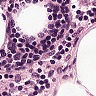
Metastatic tissue present: no